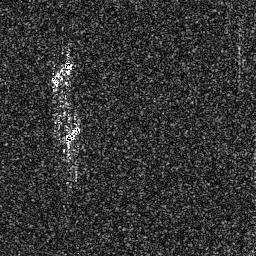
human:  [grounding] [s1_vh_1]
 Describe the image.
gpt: In the satellite image, there is  <ref>1 medium ship </ref> <box>[[18, 22, 29, 33, 0]]</box> located at top left,  <ref>1 small ship </ref> <box>[[23, 47, 31, 55, 0]]</box> located at left.